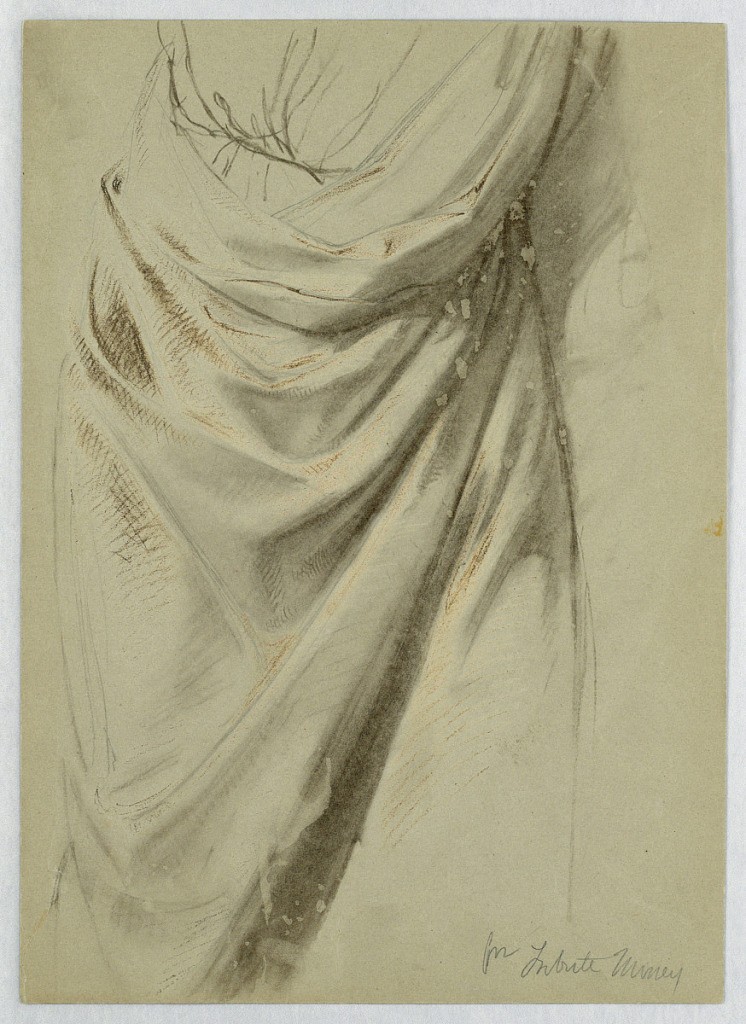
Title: Drapery Study for "Tribute Money"
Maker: Daniel Huntington, American, 1816–1906
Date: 1852
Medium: Graphite, brown chalk, white crayon on grey wove paper
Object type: Drawing
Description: Study of the drapery for the upper section of a toga.